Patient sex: M
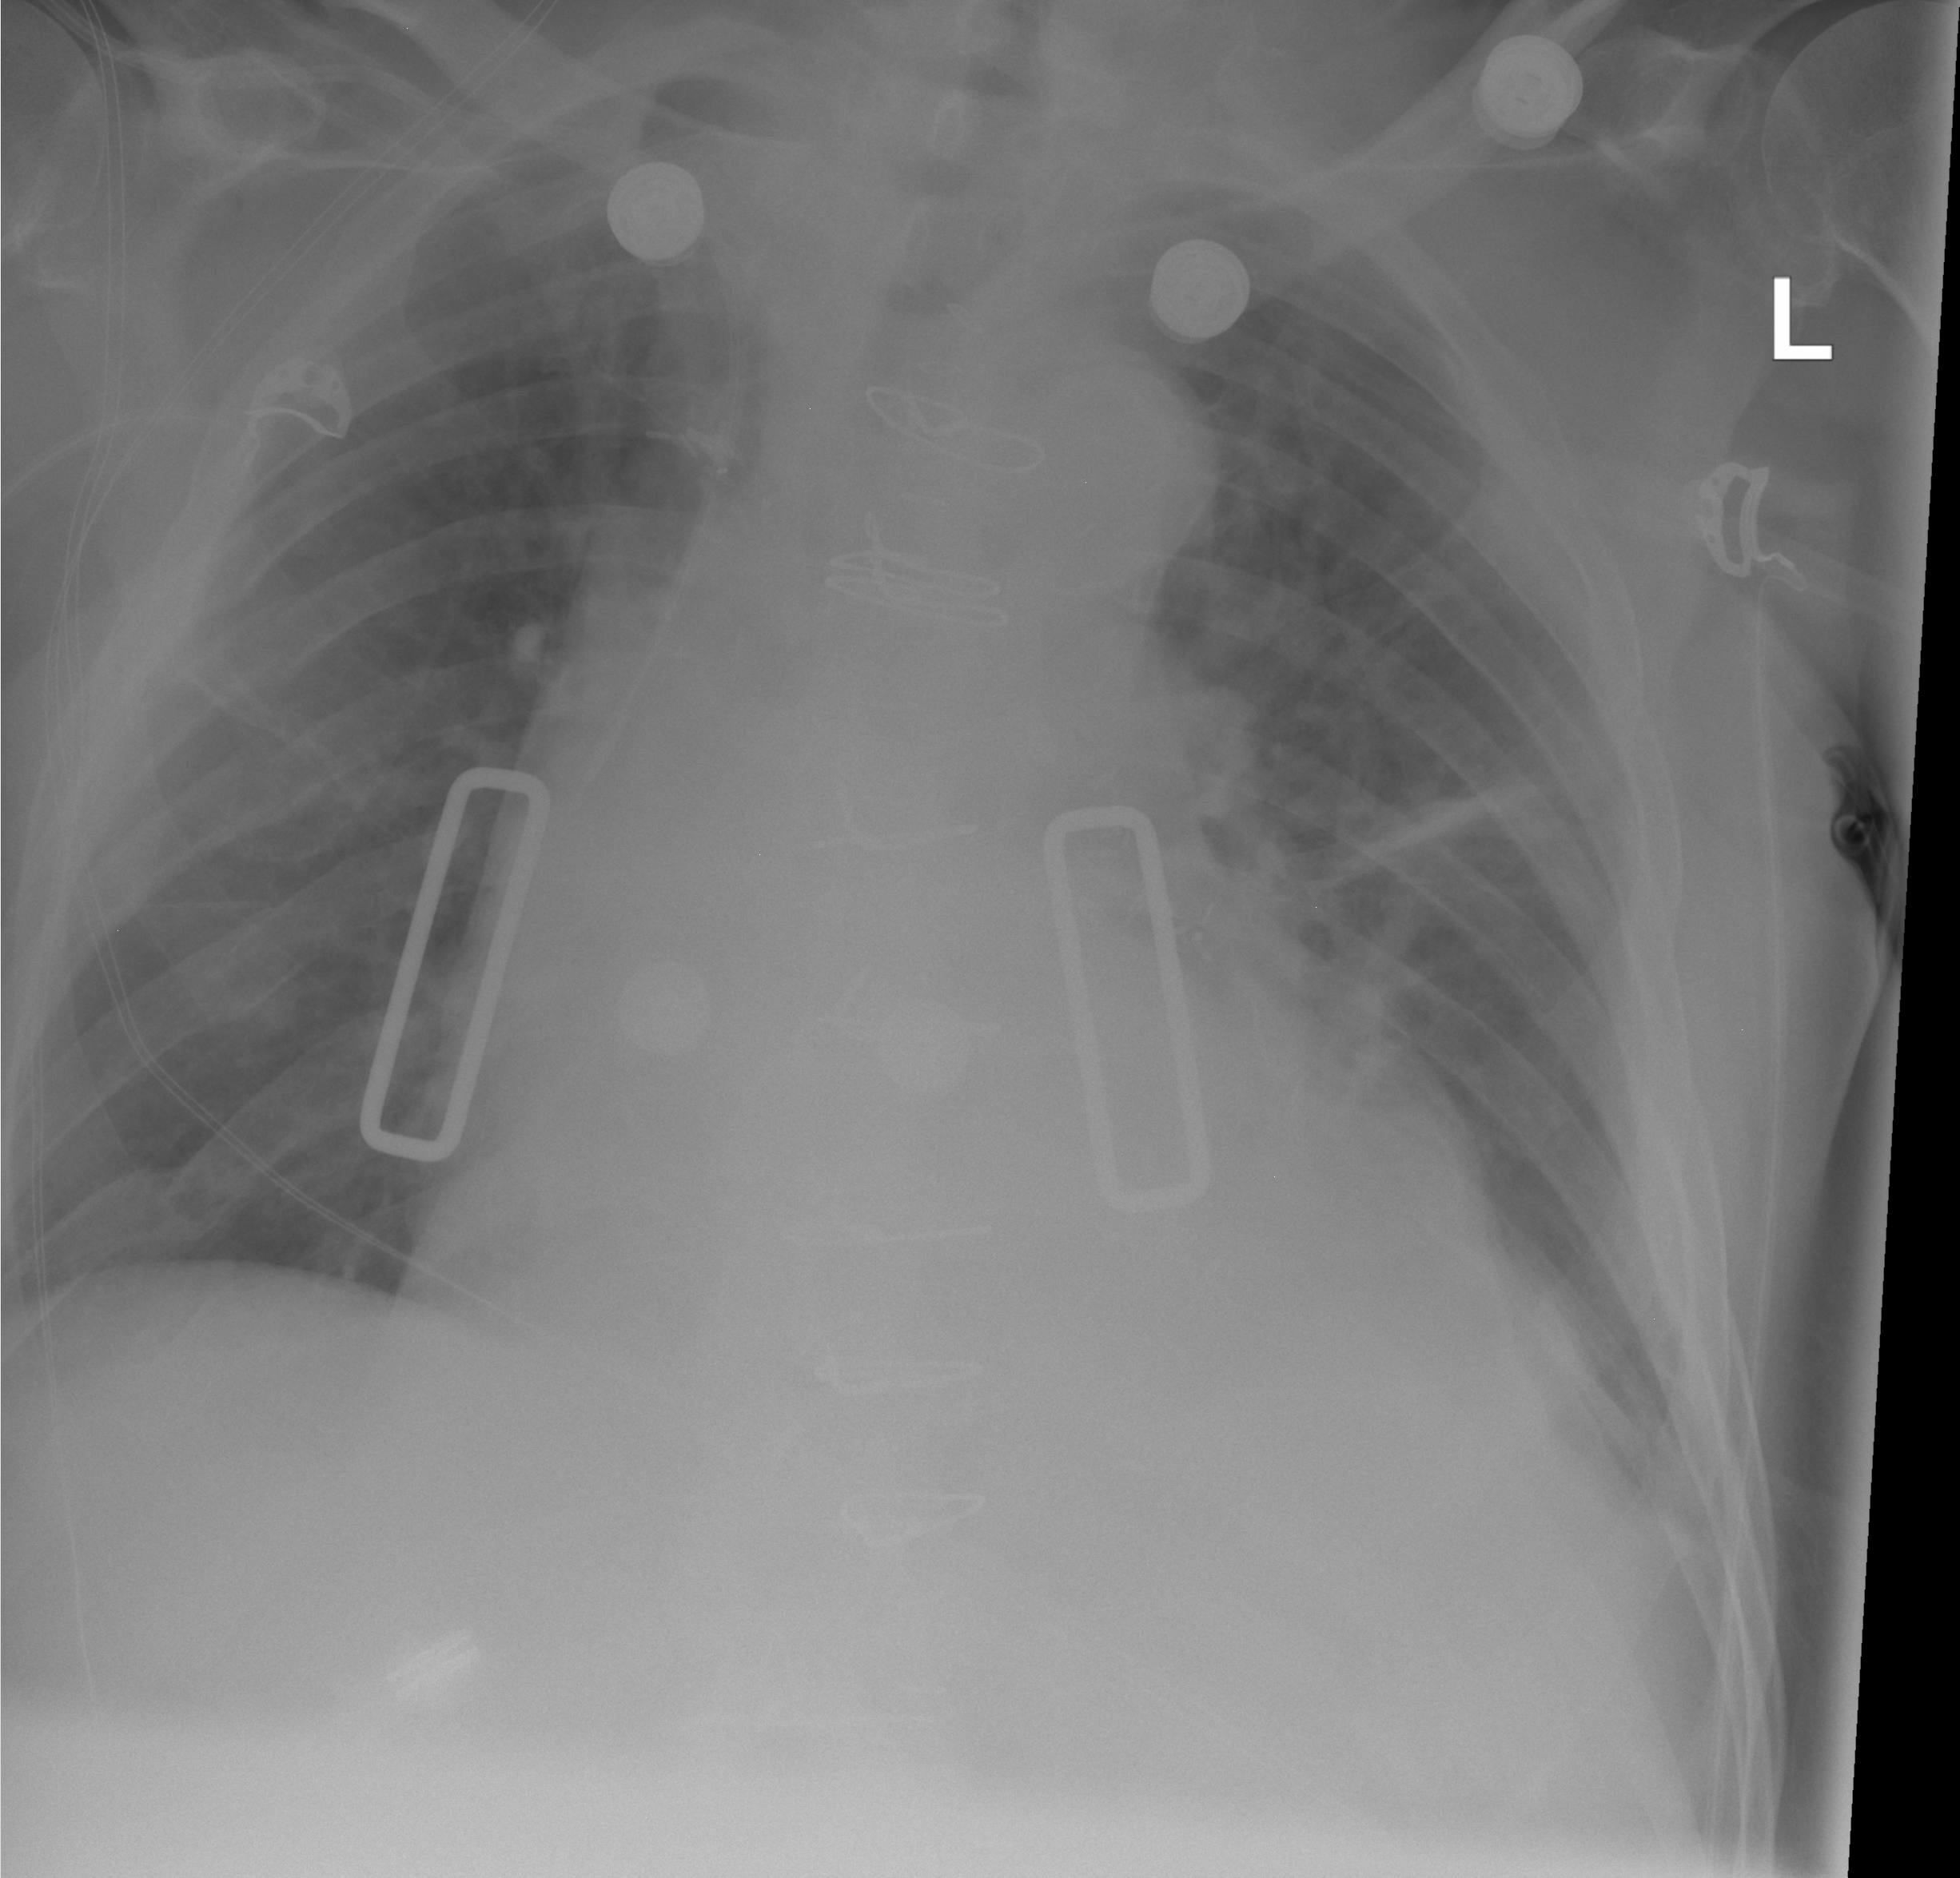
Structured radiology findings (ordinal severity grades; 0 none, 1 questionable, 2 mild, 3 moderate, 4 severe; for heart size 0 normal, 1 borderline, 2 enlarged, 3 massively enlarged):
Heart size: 2
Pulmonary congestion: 2
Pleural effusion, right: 0
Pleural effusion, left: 2
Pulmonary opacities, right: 0
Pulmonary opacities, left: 0
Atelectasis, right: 2
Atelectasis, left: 2